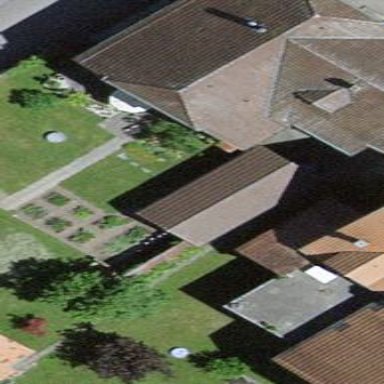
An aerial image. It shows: View of roof of building.